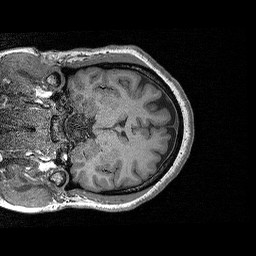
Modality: T1w
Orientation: coronal
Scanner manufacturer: siemens
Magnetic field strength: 3 T
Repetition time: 2.3 s
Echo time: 0.00298 s